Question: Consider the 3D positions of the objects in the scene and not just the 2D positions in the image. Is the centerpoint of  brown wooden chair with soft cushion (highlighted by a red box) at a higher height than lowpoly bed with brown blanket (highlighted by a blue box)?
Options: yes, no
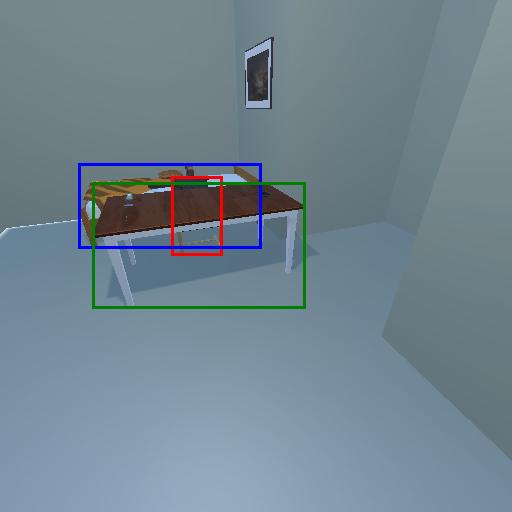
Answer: yes